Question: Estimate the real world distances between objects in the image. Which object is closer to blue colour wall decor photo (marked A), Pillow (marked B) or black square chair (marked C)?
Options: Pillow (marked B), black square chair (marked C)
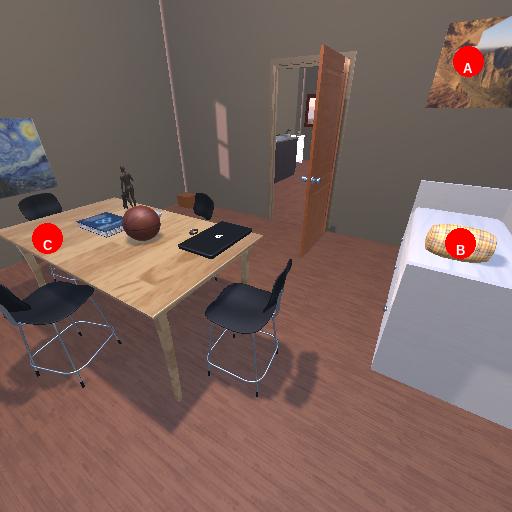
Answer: Pillow (marked B)